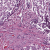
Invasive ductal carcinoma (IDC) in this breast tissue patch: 1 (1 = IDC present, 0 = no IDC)